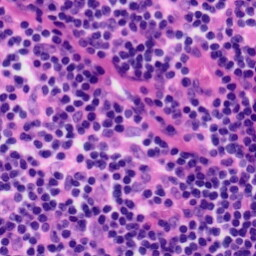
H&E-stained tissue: Tonsil